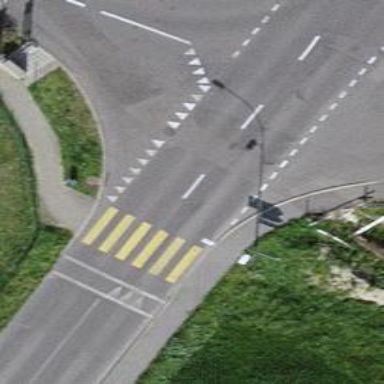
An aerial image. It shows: Marked crossing on the road.